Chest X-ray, PA view. Patient: 33 years old, sex F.
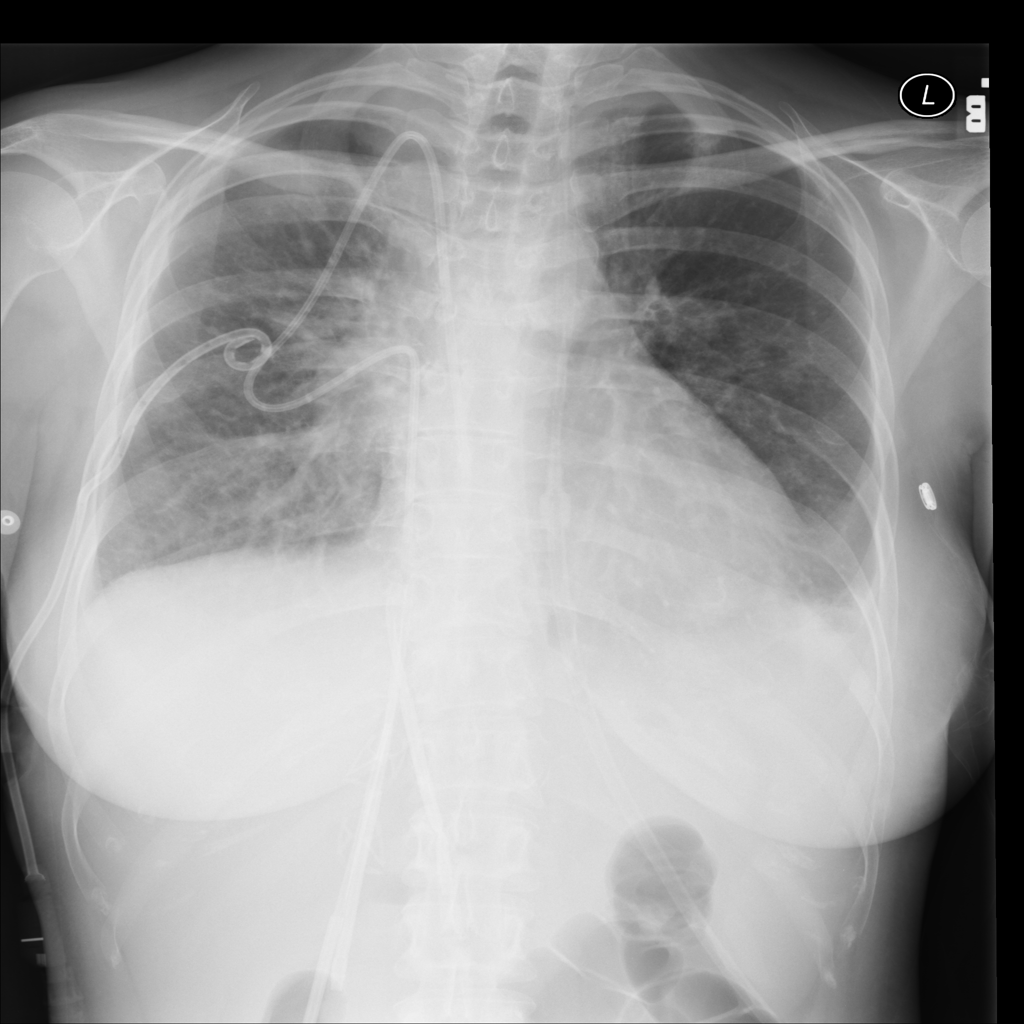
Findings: Effusion